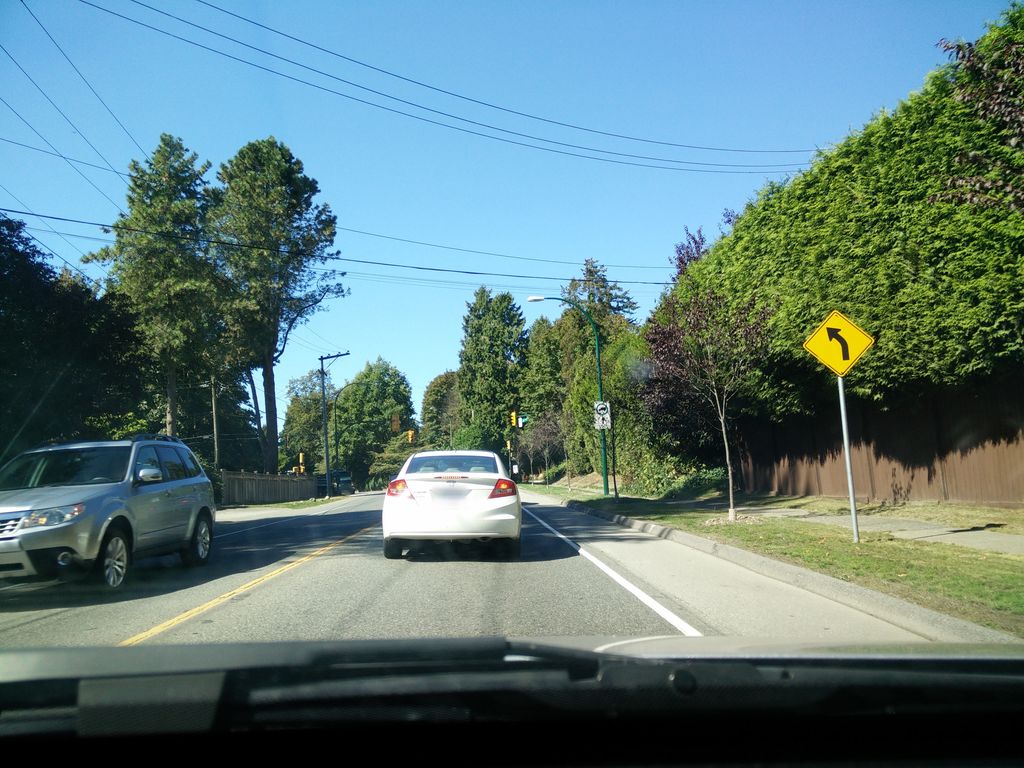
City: vancouver